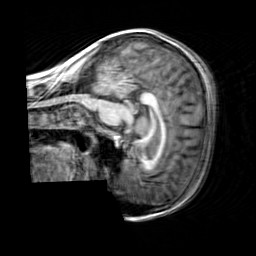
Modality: T1w
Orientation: sagittal
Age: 19
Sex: female
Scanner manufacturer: siemens
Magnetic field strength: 3 T
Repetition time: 2.3 s
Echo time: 0.00303 s